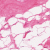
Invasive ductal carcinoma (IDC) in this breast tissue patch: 0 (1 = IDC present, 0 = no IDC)